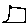
Label: square